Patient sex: F
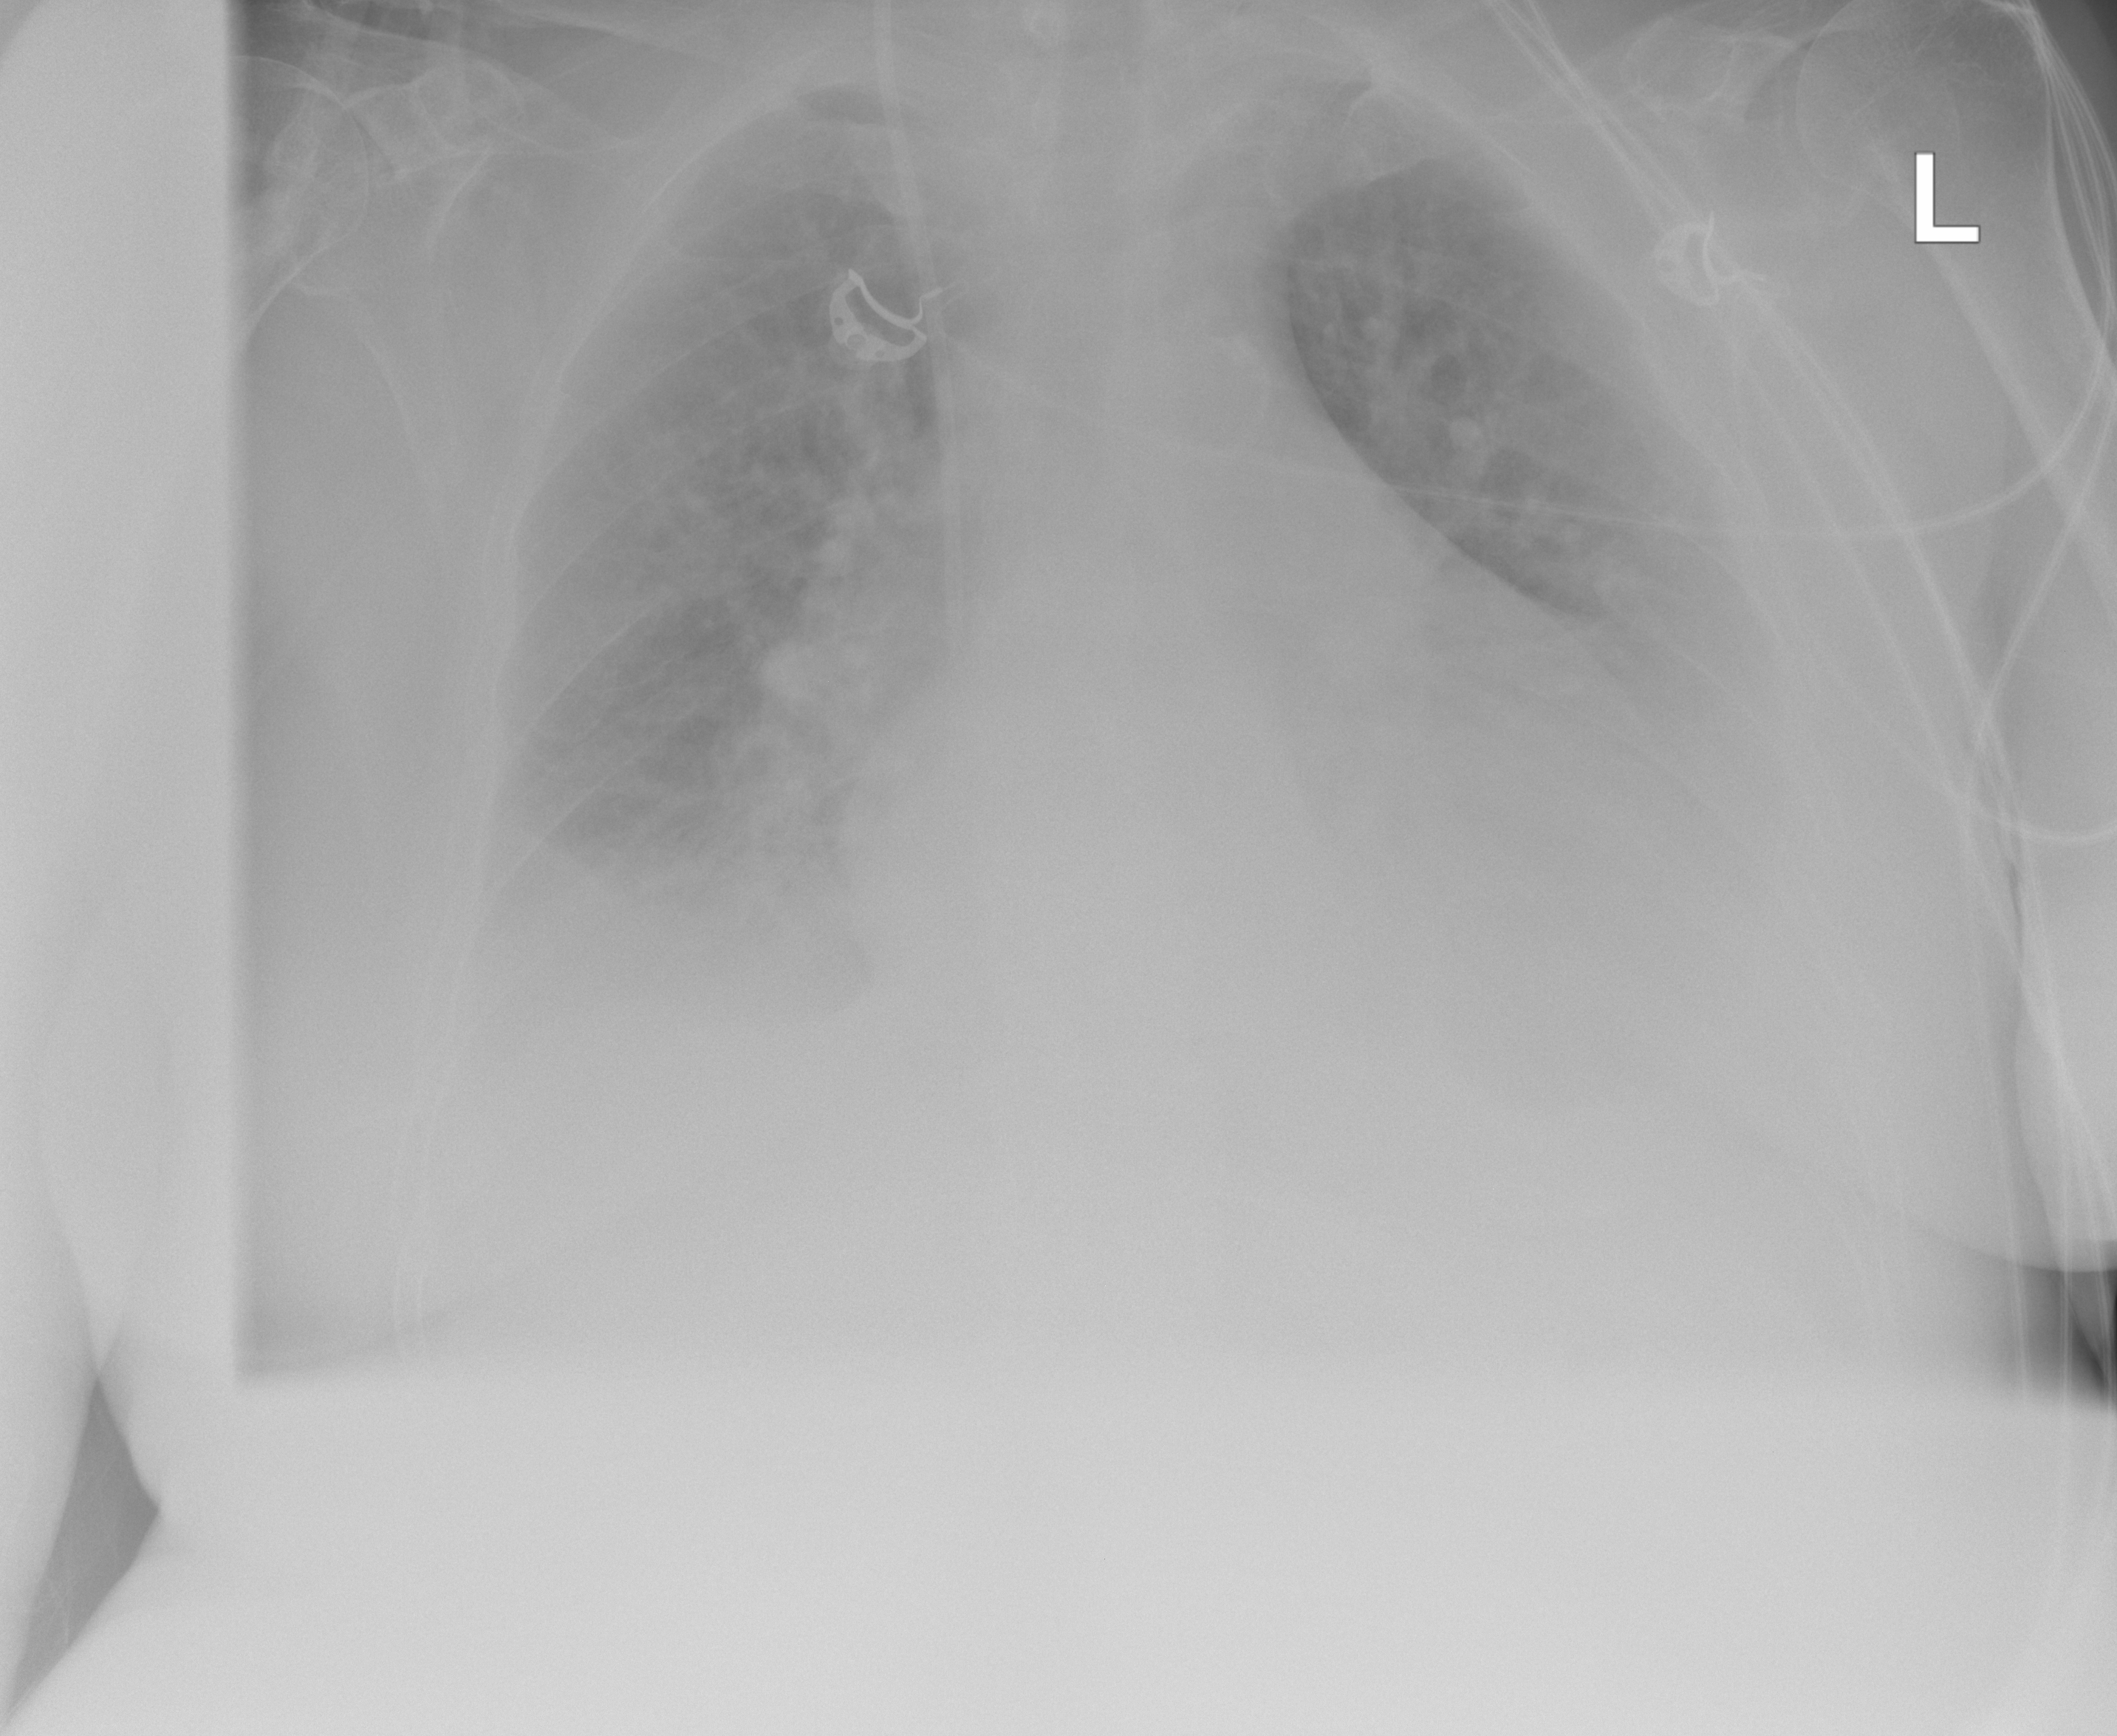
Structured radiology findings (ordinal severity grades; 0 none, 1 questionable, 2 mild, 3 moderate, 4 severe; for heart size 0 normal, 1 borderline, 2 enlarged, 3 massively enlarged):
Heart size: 1
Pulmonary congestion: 3
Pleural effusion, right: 2
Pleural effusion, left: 3
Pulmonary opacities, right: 2
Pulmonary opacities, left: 2
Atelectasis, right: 2
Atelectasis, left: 2